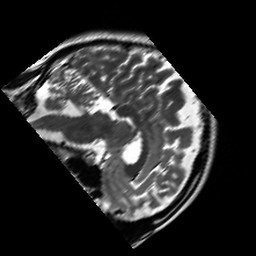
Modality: T2w
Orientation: sagittal
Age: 26
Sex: male
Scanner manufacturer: siemens
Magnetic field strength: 3 T
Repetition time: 7 s
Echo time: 0.09 s